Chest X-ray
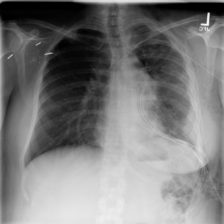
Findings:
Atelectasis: negative
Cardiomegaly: negative
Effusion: negative
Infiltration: negative
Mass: negative
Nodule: negative
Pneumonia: negative
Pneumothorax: negative
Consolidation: negative
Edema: negative
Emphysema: positive
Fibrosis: negative
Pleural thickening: negative
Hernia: negative